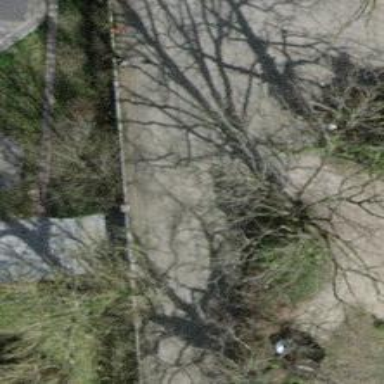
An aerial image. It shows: Driveway.